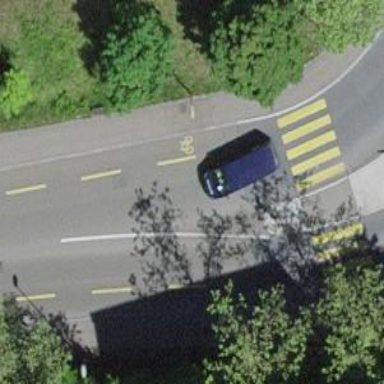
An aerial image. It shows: Tertiary road with asphalt surface including cycle lane.